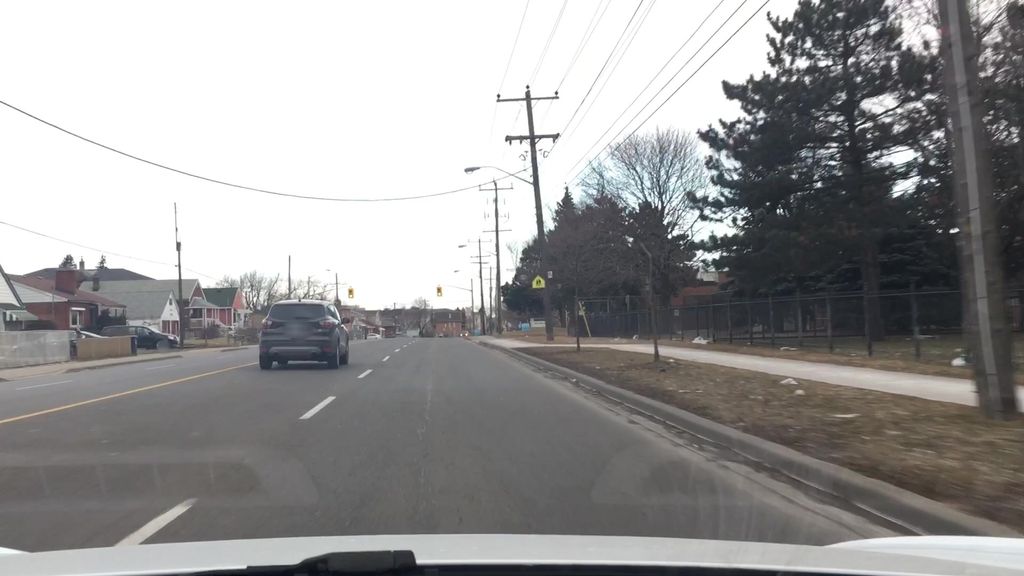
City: toronto